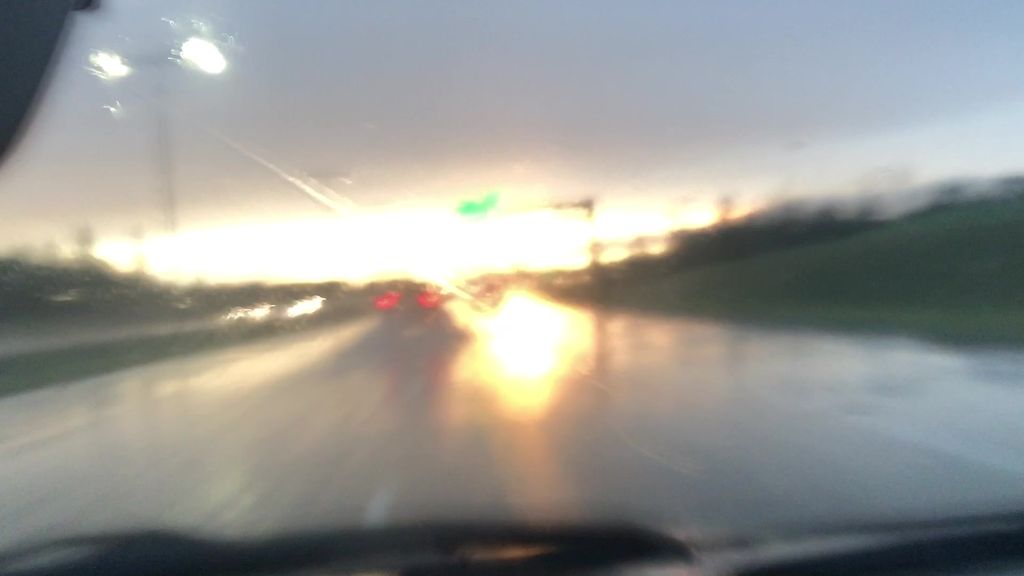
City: edmonton